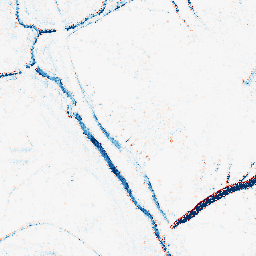
Category: morphological
Decomposition family: morphological_ellipse
Decomposition parameters: operation: closing
width: 10
height: 5
Upsampling method: regularized
Upsampling parameters: scale: 2
lambda_reg: 0.1
Upsampling scale: 2